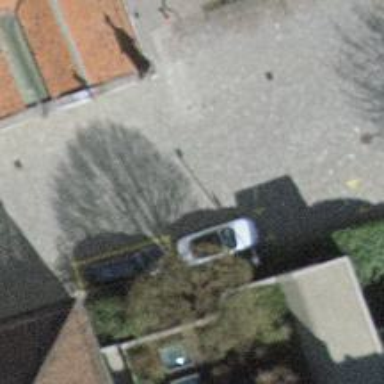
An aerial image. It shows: Parking lane for vehicles.